Interaction volume radius: 5 \u00c5
Interaction volume height: 25 \u00c5
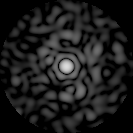
Disorder parameter: 0.8419